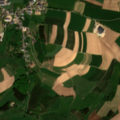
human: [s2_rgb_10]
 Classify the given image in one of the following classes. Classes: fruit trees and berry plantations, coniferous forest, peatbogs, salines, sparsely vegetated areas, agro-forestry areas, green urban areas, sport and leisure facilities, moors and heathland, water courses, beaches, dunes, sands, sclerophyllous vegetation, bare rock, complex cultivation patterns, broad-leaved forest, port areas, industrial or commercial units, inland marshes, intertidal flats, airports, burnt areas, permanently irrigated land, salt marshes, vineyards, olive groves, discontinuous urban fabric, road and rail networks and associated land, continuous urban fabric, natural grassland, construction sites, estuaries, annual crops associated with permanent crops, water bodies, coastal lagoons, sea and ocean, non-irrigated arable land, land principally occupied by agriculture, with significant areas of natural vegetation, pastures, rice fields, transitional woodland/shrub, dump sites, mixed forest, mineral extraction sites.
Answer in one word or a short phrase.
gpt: discontinuous urban fabric, non-irrigated arable land, pastures, coniferous forest